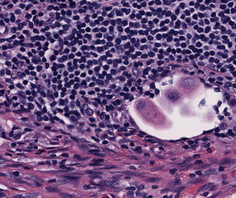
Tumor epithelial tissue: yes
Tumor-associated stroma tissue: yes
Normal tissue: no